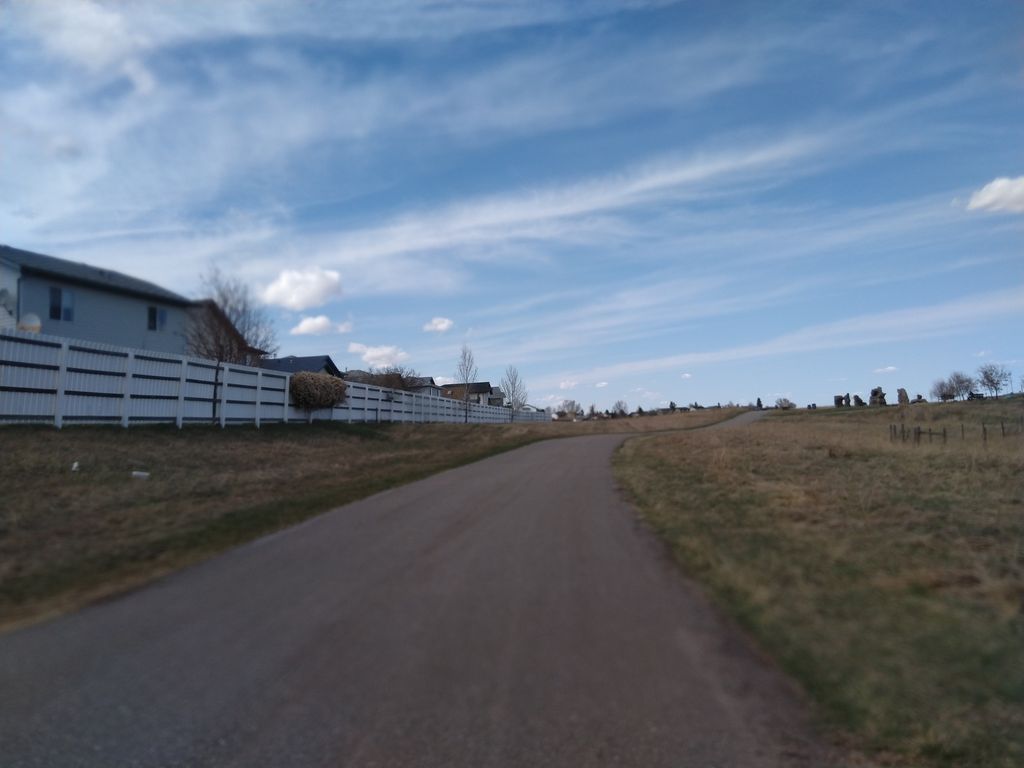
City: calgary